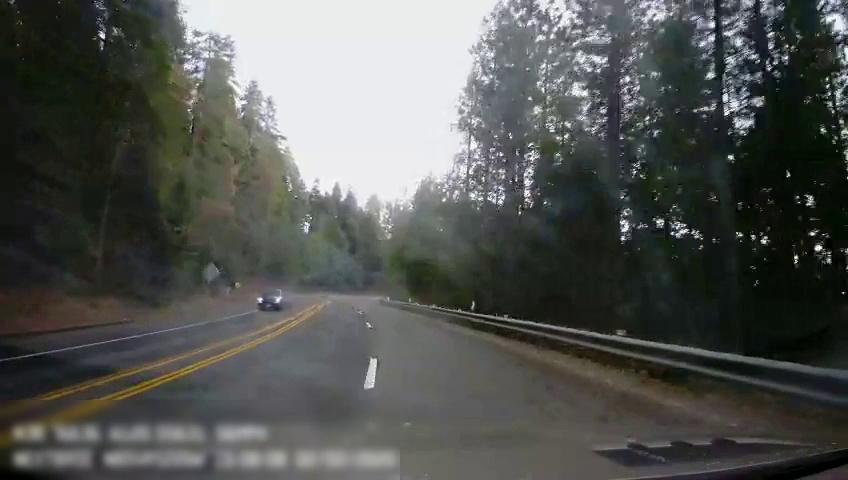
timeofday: Day
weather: Cloudy
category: Drivable Space
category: Vehicles | Car
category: Lanes | Current Lane
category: Lanes | Opposite Lane
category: Lanes | Alternate Lane
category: Lanes | Opposite Lane